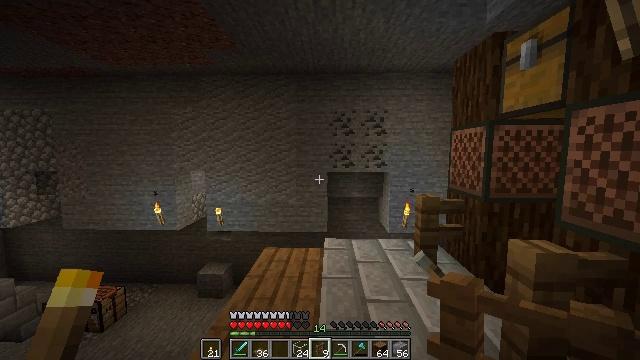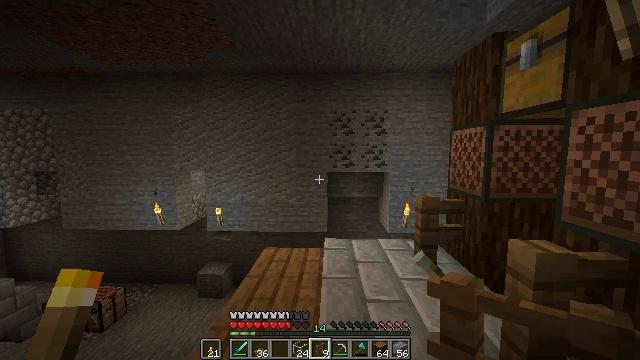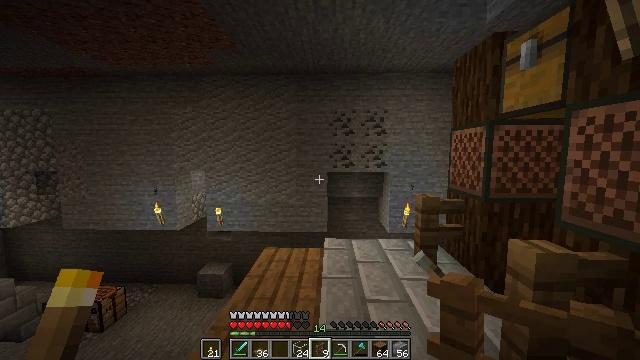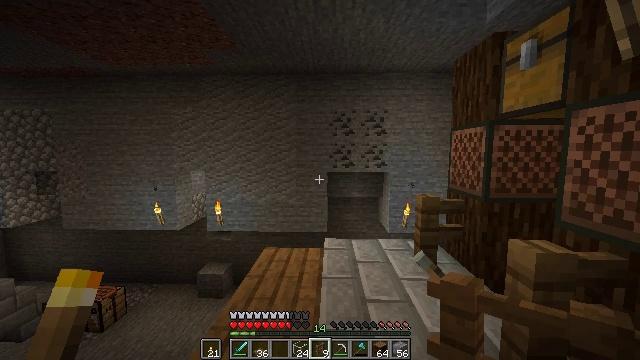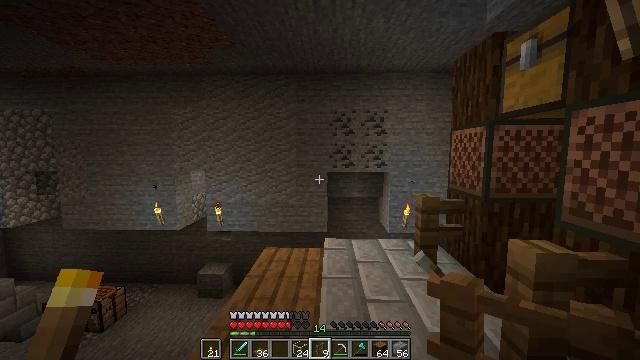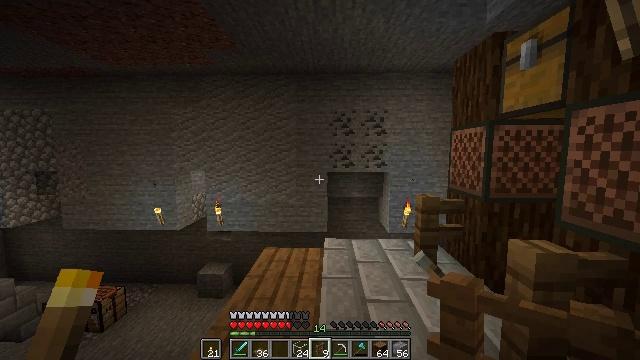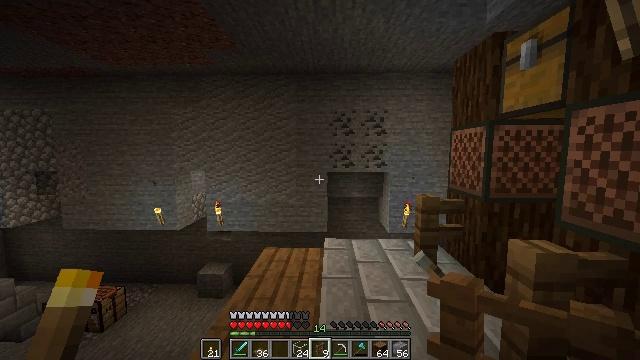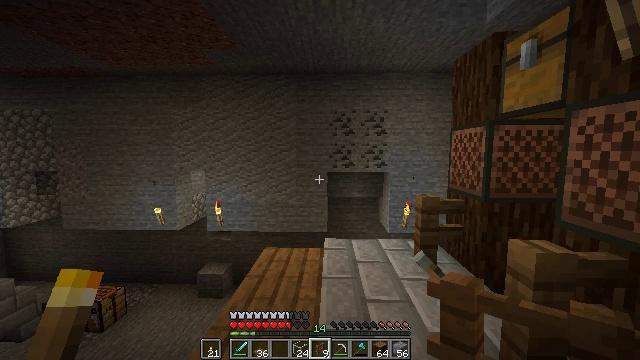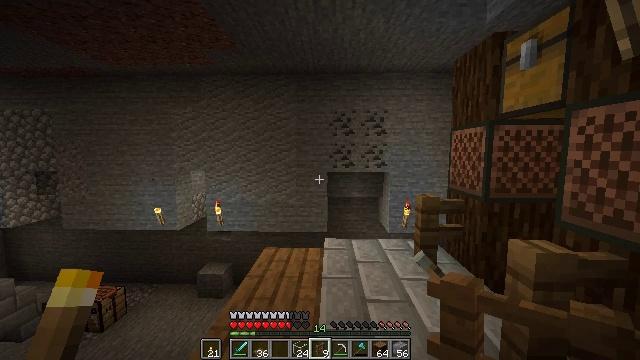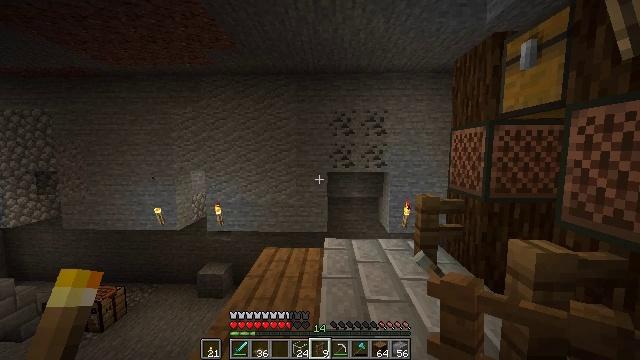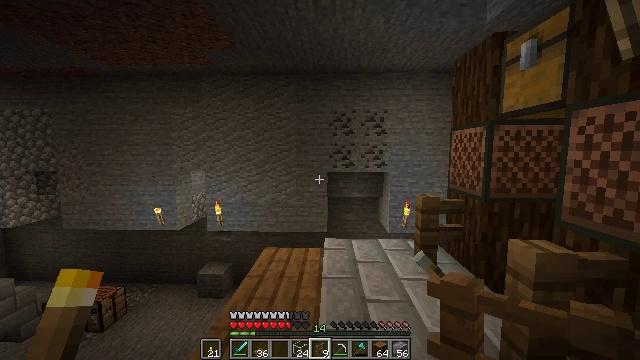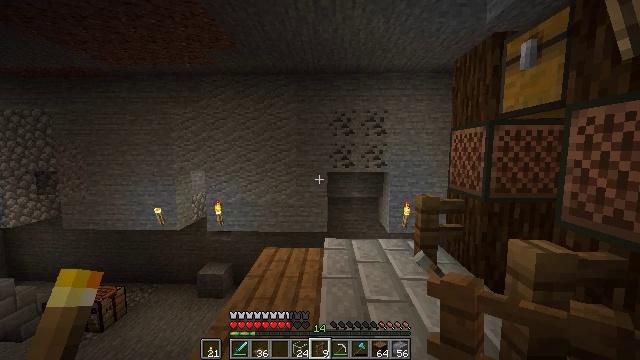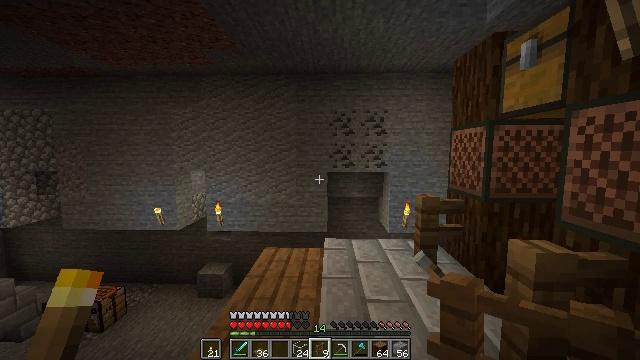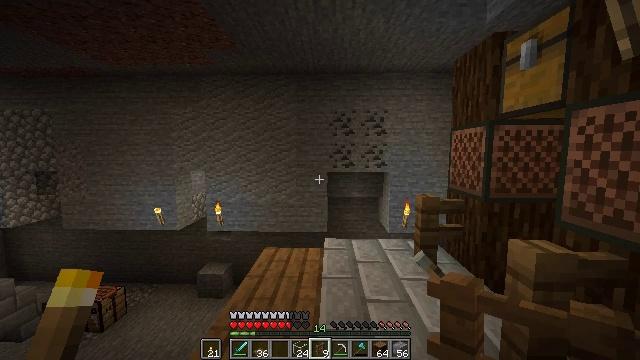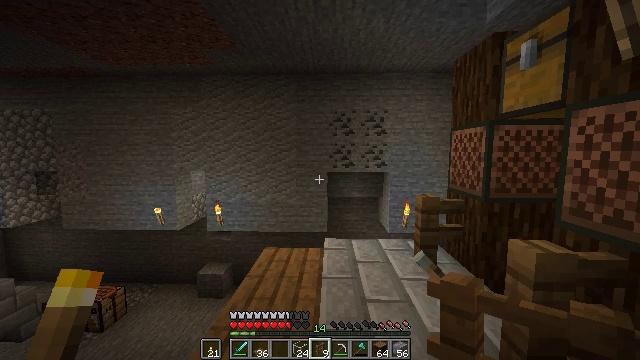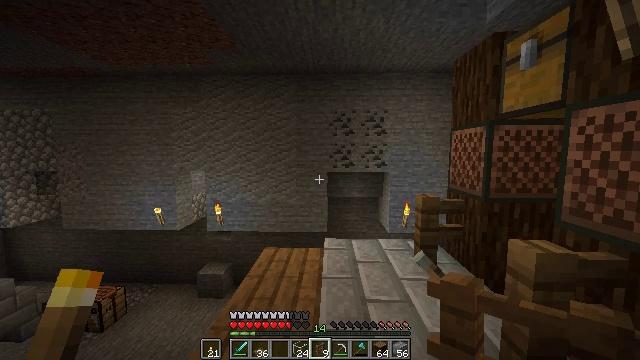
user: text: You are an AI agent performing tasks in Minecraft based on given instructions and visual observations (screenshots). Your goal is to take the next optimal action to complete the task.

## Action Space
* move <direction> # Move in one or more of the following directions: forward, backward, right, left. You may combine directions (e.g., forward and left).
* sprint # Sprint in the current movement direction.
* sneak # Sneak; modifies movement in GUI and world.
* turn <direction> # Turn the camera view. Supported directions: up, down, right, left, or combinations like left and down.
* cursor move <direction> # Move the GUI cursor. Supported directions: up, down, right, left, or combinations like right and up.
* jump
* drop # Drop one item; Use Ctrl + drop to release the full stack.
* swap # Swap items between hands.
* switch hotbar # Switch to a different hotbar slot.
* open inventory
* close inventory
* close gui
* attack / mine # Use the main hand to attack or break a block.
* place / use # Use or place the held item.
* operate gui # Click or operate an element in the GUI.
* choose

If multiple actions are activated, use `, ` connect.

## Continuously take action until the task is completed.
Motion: motion action
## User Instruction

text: Use spruce planks to craft spruce stairs.
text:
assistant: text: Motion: no_op
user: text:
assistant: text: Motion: no_op
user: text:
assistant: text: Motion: no_op
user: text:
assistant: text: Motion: no_op
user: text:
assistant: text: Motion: no_op
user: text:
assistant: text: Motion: no_op
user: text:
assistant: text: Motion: no_op
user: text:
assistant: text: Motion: no_op
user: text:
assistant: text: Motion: no_op
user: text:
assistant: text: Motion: no_op
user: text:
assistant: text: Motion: no_op
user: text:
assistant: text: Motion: no_op
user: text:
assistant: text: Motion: no_op
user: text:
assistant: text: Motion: no_op
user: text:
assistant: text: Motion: no_op
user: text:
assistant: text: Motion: no_op
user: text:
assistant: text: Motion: no_op
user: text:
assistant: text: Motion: no_op
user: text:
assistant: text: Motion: no_op
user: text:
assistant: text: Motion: no_op
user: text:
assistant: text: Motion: no_op
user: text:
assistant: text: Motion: no_op
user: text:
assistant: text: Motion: no_op
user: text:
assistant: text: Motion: no_op
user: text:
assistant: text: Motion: no_op
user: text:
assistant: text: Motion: no_op
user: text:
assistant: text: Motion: no_op
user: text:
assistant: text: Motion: no_op
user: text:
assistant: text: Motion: no_op
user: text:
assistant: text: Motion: no_op